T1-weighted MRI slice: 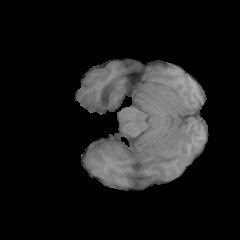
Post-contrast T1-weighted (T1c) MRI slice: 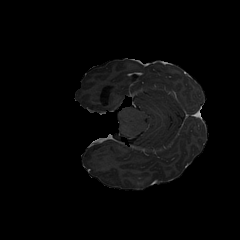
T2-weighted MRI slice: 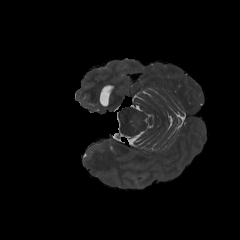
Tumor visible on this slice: no